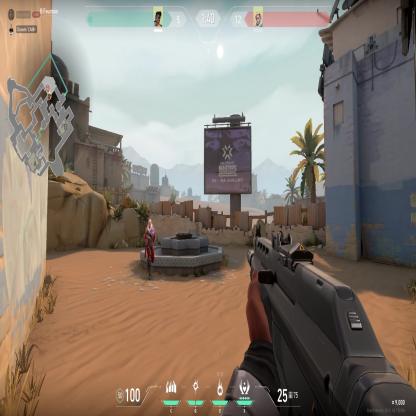
Label: enemy